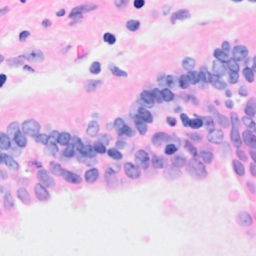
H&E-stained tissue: Breast